Question: Guys I am trying to send mail through SMTP server. I am sending the mail using this code,
'''
using(System.Net.Mail.MailMessage message = new System.Net.Mail.MailMessage())
{
message.To.Add(textBox1.Text); //TextBox1 = Send To
message.Subject = textBox2.Text; //TextBox2 = Subject
message.From = new System.Net.Mail.MailAddress("email id");
message.Body = textBox3.Text; //TextBox3 = Message Body
using(System.Net.Mail.SmtpClient smtp = new System.Net.Mail.SmtpClient())
{
smtp.Host = "smtp.server.com";
smtp.Credentials = new System.Net.NetworkCredential("user", "pass");
smtp.Send(message);
}
}
'''
Now this code works perfectly. Now I want to send a whole form in the body of the mail, like selecting values of multiple textboxes. This is the form, I want to send in the mail :

How can I design a message template so that it may send a message with body containing all the values you see in the above form?
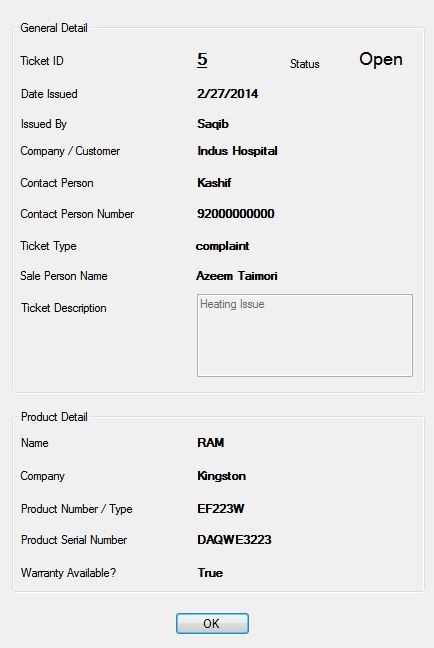
Answer: You can use 'StringBuilder':
'''
StringBuilder sb = new StringBuilder();
sb.AppendLine("Name: " + tbName.Text);
sb.AppendLine("SurName: " + tbSurName.Text);
message.Body = sb.ToString();
'''
or string.Format:
'''
message.Body = string.Format(@"
Name: {0}
SurName: {1}
", tbName.Text, tbSurName.Text);
'''
I prefer 'string.Format' version. There are many other ways like Array joining, but this two are all enough.
'''
message.Body = string.Format(@"
<html>
<body>
<div>
<span class=""name"">Name:</span> <span class=""value"">{0}</span>
</div>
<div>
<span class=""name"">SurName:</span> <span class=""value"">{1}</span>
</div>
</body>
</html>", tbName.Text, tbSurName.Text);
'''